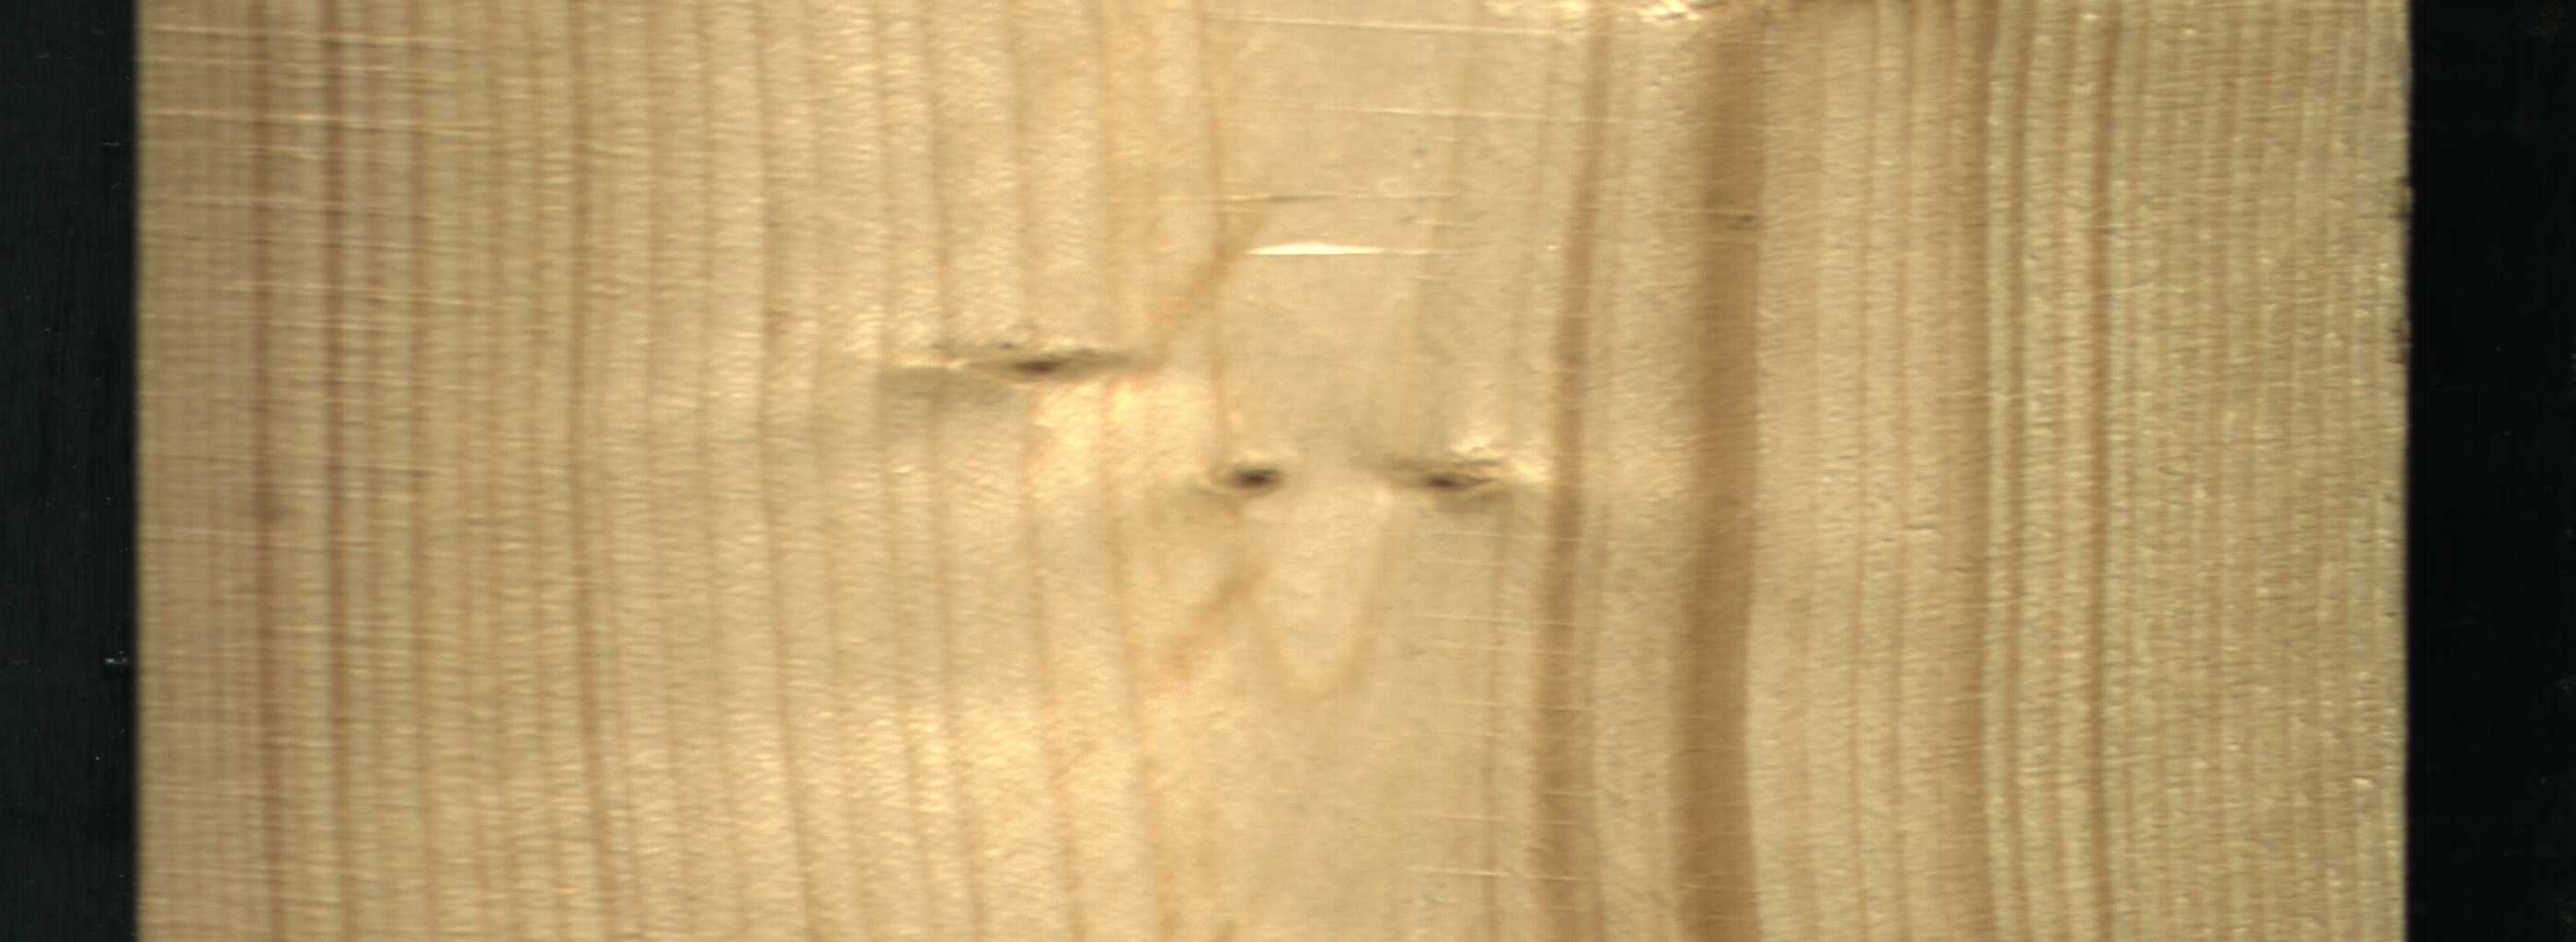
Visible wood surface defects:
Live_Knot
Live_Knot
Live_Knot